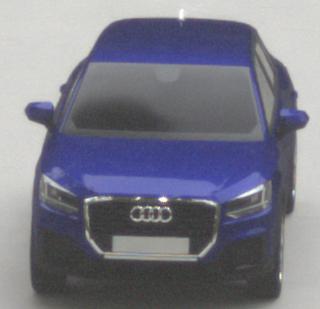
Make: Audi
Model: Q2
Model produced from: 2016
Model produced until: 2020
Doors: 5
Color: blue
Road condition: dry road
Daytime: morning or afternoon
Contrast: low contrast